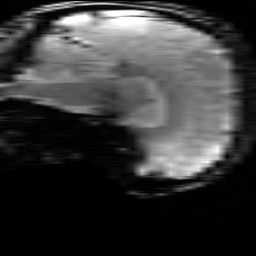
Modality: T2starw
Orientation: sagittal
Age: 21
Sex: female
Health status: healthy
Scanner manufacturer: siemens
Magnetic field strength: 3 T
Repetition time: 0.7 s
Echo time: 0.02 s